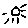
Label: sun